Question: I have a custom page (page-news.php) and I styled it. Now I need to change some texts, and I dont want to do this in hardcoded page-news.php but I want to be able to change that in Wordpress, without go to code. Did you have maybe some ideas how to do this?
Here is visualization of how I think it should work (the only thing I can change would be white custom-text with section-1,section-2 and section-3) and I will be do this in wp-admin > pages >news:

Any ideas? I will be grateful for answer
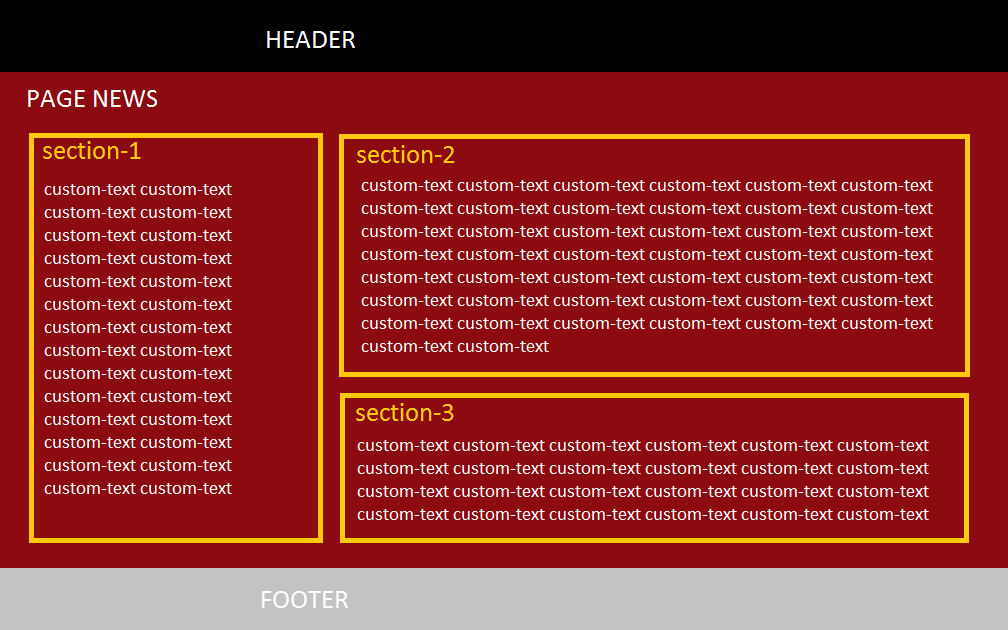
Answer: Use <URL>' in your page template to show the values.